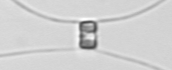
Label: Chaetoceros_similis